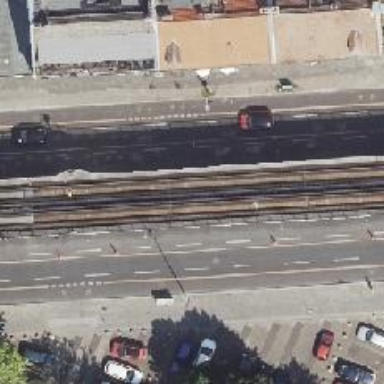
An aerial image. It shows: Service road with asphalt surface featuring parallel street-side parking on both sides.